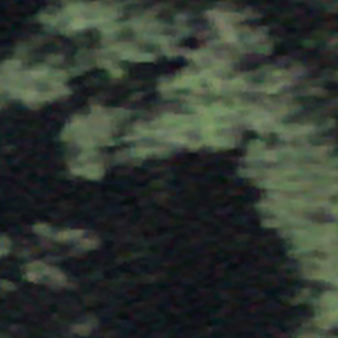
Label: other